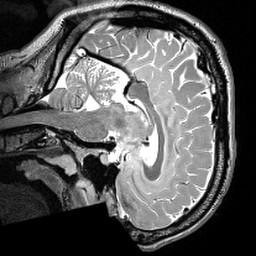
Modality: T2w
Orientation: sagittal
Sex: male
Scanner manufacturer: siemens
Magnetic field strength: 3 T
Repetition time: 3 s
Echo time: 0.418 s